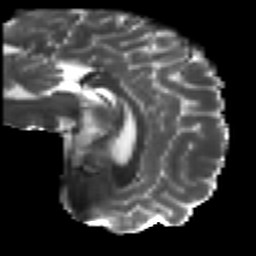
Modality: T2w
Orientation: sagittal
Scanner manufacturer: ge
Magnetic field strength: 3 T
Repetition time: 7.98 s
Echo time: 0.0701 s